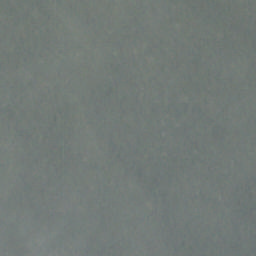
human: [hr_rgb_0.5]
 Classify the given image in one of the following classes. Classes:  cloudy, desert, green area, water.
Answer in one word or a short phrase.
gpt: cloudy